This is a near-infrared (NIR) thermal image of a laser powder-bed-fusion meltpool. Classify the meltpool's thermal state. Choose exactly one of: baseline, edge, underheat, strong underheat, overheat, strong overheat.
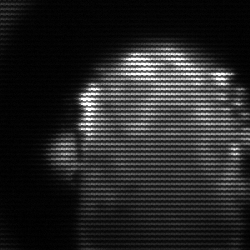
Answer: baseline